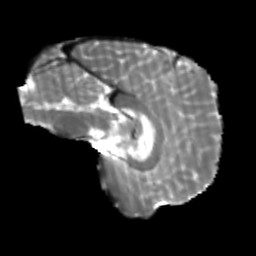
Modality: T2w
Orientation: sagittal
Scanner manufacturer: siemens
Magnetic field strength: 3 T
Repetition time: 4 s
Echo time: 0.0594 s